Question: I am inserting data in WordPress from my php script, everything is going smooth but i am facing one big problem to set Featured image from external link. I have almost solve this problem by adding image link to wp_postmeta

I have added
'''
_wp_attached_file with external image link
_thumbnail_id giving it post id of the link
'''
it work fine ... but there a small problem ... image is getting defauld url+external image link
'''
http://****.com/wp-content/uploads/http://i.imgur.com/waiBWaV.jpg
'''
My Question is how can i remove default link http://****.com/wp-content/uploads/ so only external image link display and i get right image.
Thx
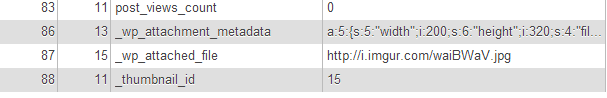
Answer: The easiest way is to use regular expression to trim unusefull part of url.
'''
$src = 'http://****.com/wp-content/uploads/http://i.imgur.com/waiBWaV.jpg';
$image = preg_replace('|.*/(.*?\.[\w]+)|', '', $src);
'''